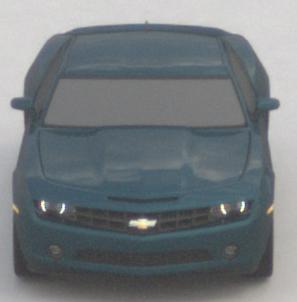
Make: Chevrolet
Model: Camaro Cabriolet 6.2 V8
Detailed model: Camaro (V) Coupé
Model produced from: 2011/09
Model produced until: 2014/02
Doors: 2
Color: blue
Road condition: dry road
Daytime: midday
Contrast: low contrast